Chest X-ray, PA view. Patient: 53 years old, sex M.
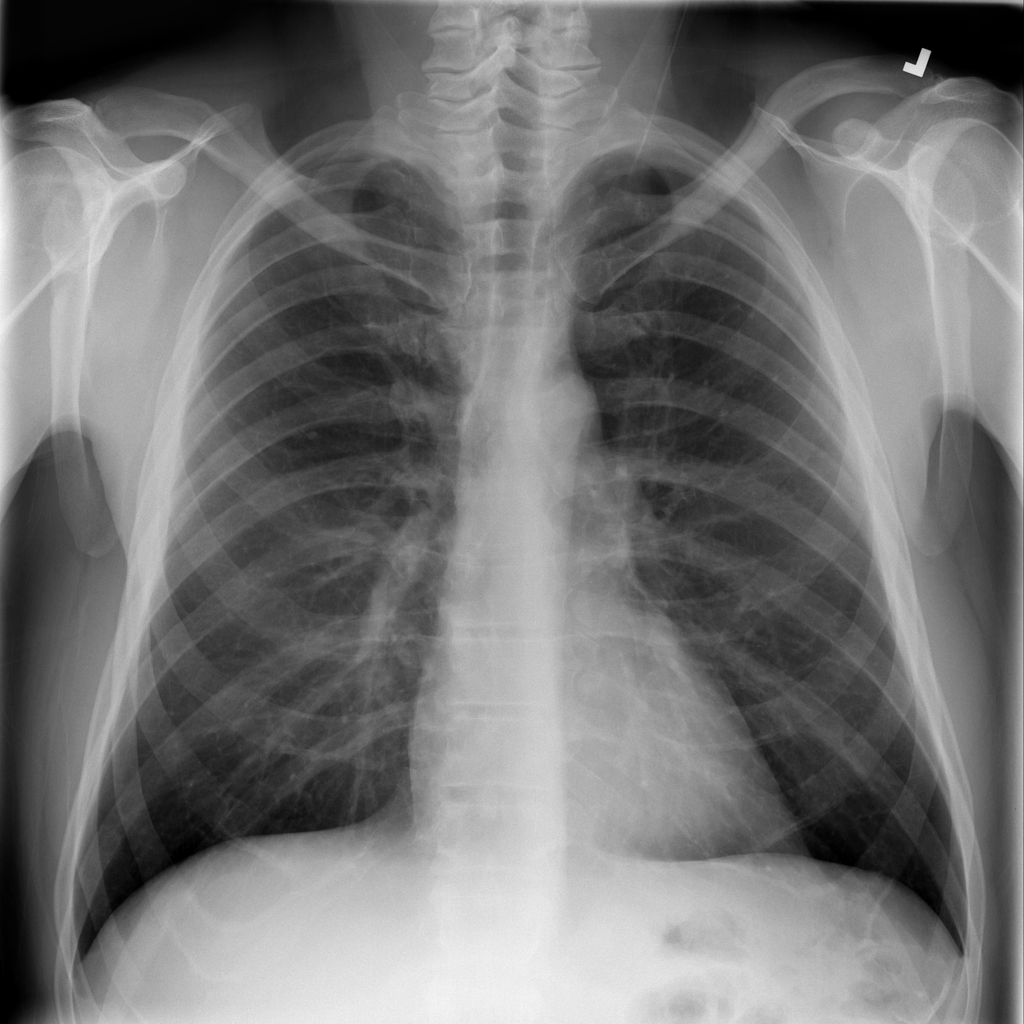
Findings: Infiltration